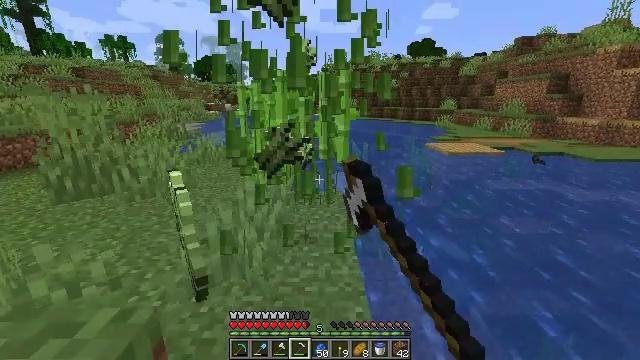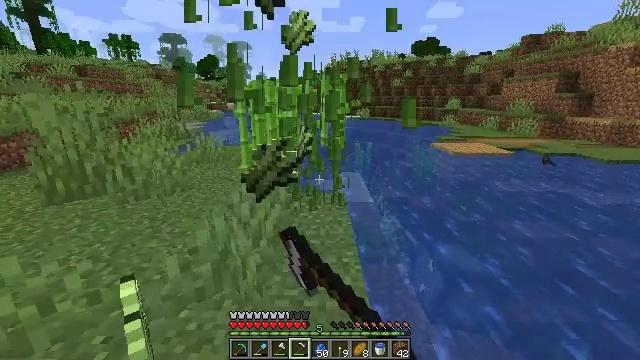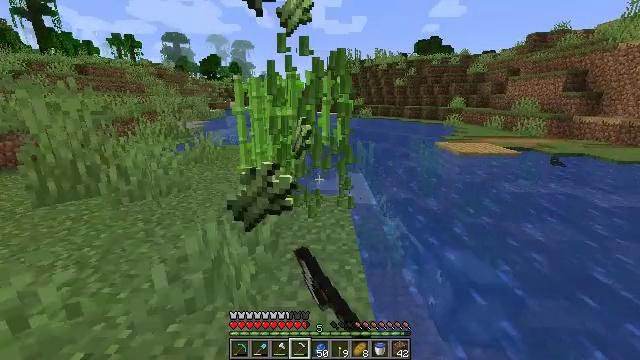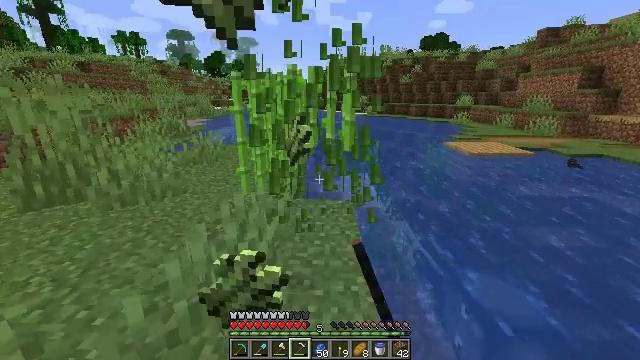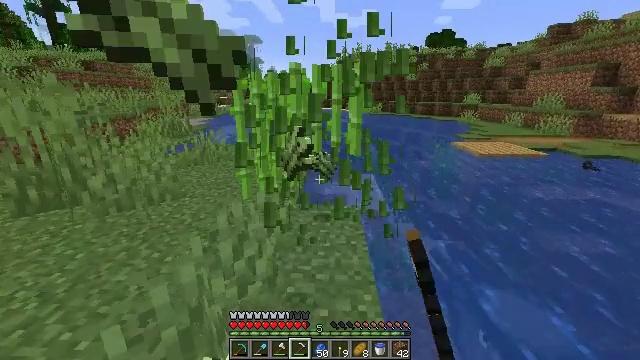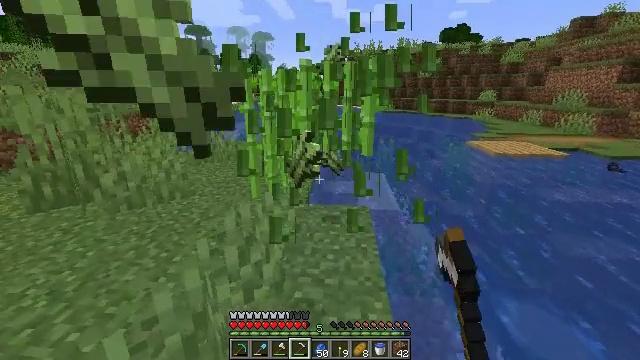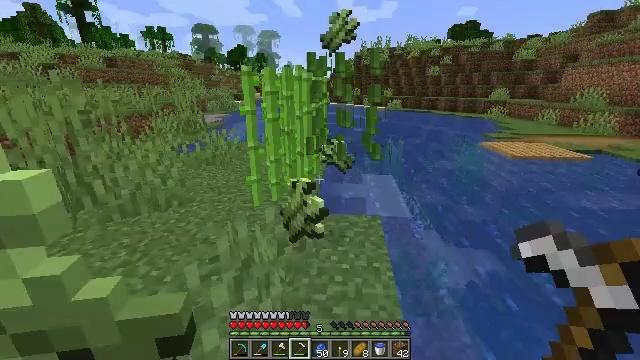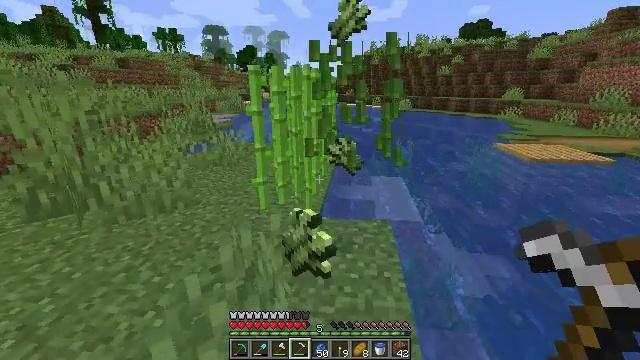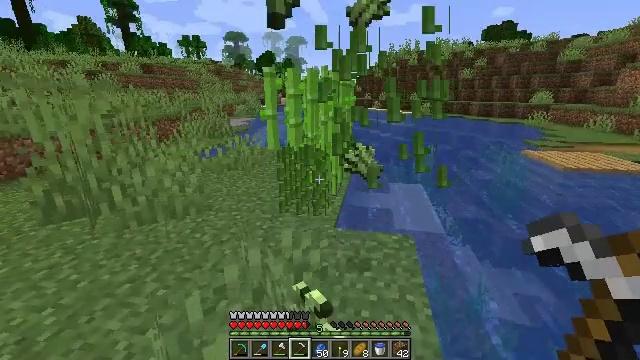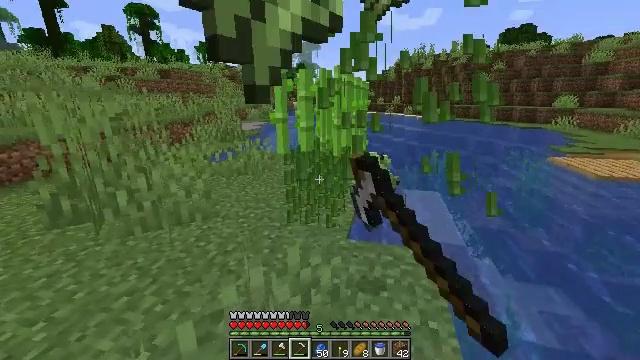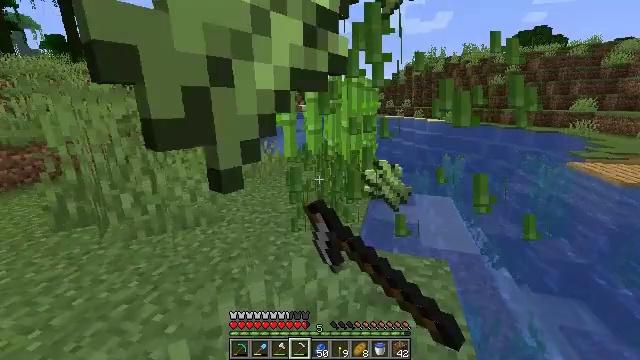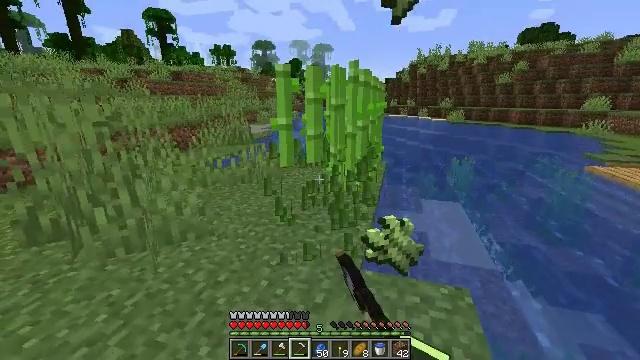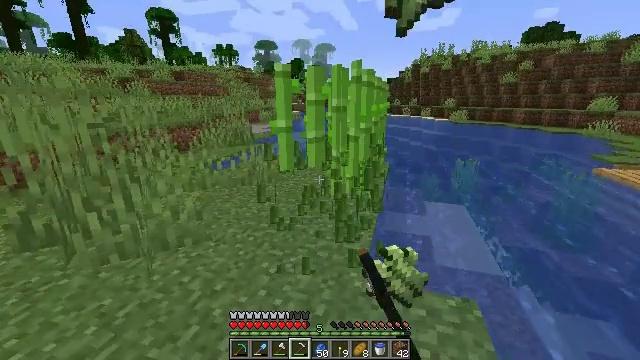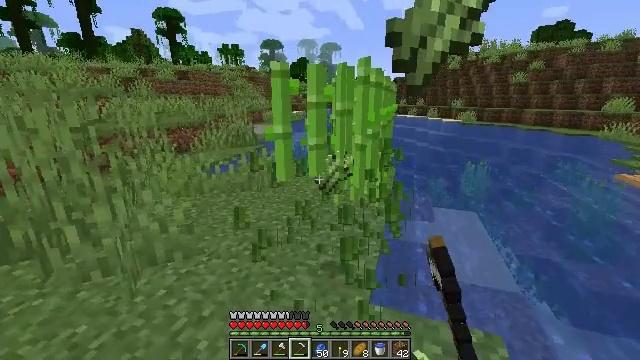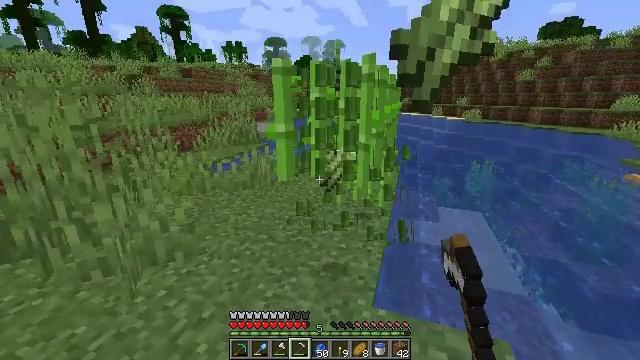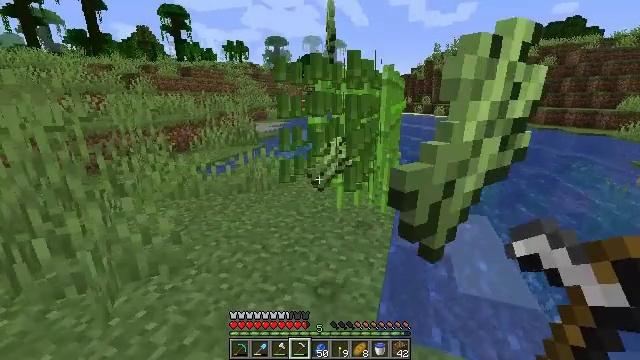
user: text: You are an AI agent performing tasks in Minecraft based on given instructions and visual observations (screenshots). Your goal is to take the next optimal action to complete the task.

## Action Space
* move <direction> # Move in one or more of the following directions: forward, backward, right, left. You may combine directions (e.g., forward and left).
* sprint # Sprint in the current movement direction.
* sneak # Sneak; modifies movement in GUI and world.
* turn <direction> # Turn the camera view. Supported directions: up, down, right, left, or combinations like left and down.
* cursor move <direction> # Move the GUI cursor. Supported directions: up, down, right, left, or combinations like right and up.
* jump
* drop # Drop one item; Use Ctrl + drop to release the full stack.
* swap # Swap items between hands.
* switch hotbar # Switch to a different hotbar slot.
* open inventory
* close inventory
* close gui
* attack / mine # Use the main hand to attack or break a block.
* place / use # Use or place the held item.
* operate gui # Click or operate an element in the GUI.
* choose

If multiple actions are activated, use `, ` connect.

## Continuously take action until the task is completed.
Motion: motion action
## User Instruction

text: Break the sugar cane.
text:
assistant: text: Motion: move forward, attack / mine
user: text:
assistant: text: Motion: move forward, attack / mine
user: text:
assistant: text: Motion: move forward, attack / mine
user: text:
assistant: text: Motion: move forward, attack / mine
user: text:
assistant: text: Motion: move forward, turn left, attack / mine
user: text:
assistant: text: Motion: move forward, turn left, attack / mine
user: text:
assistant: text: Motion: move forward, turn left, attack / mine
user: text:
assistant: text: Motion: move forward, turn left, attack / mine
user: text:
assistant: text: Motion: move forward, turn left, attack / mine
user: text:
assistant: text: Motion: move forward, turn left, attack / mine
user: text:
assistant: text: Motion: move forward, attack / mine
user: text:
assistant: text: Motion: move forward, attack / mine
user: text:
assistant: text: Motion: move forward, turn left, attack / mine
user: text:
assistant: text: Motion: move forward, attack / mine
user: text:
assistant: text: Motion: move forward, attack / mine
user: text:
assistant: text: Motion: move forward, attack / mine
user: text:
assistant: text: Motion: move forward, turn right and down, attack / mine
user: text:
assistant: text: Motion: move forward, turn right, attack / mine
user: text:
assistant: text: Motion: move forward, turn right, attack / mine
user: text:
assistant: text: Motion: move forward, attack / mine
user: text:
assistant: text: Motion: move forward, attack / mine
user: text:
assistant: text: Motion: move forward, turn right, attack / mine
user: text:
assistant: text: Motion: move forward, turn right, attack / mine
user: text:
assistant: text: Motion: move forward, turn right, attack / mine
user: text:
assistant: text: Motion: move forward, attack / mine
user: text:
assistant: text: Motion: move forward, attack / mine
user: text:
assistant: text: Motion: move forward, attack / mine
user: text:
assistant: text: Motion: attack / mine